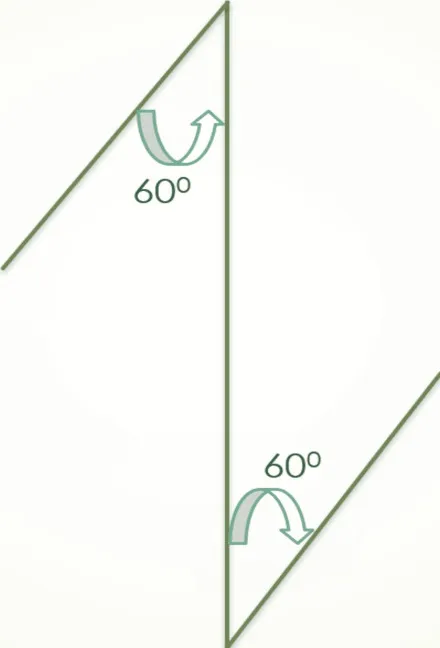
Diagrammatic representation of the Z-plasty frenectomy design. . Figure Credit: Author Unnati Shirbhate.
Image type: chart (chart)